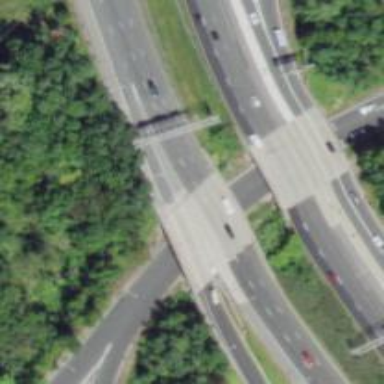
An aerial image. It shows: Bridge on urban freeway/expressway motorway.